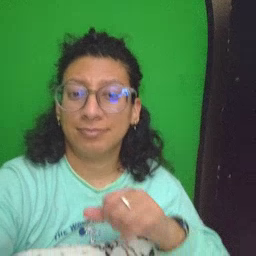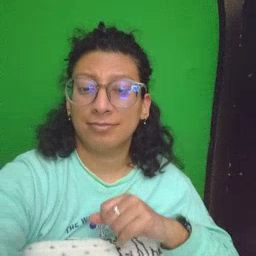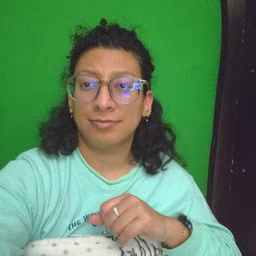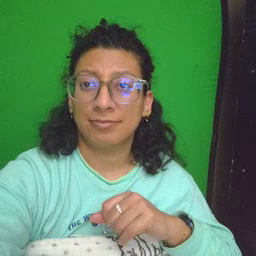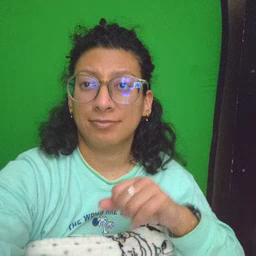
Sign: that